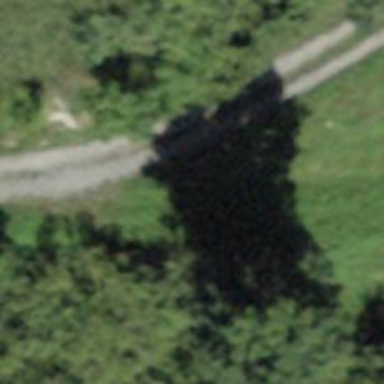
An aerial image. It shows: Track road with grade3 tracktype.